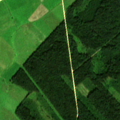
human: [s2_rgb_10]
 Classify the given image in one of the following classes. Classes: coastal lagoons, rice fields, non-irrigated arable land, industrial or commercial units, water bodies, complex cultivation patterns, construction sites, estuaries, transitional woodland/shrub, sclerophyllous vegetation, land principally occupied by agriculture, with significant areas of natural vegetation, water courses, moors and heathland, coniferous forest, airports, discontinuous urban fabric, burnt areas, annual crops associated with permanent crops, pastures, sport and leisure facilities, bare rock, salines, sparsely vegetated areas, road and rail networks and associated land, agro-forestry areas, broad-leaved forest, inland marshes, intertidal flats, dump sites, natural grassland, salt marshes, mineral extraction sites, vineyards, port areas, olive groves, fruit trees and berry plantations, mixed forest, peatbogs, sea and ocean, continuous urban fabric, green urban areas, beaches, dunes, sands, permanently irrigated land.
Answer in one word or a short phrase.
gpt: pastures, land principally occupied by agriculture, with significant areas of natural vegetation, coniferous forest, mixed forest